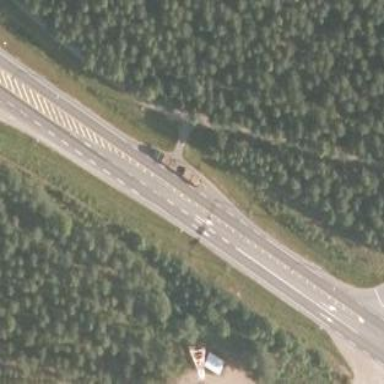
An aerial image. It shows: Asphalt trunk highway.